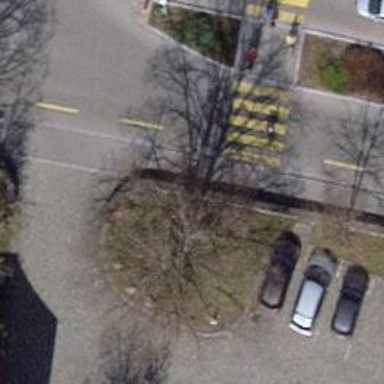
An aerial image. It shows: Asphalt sidewalk.